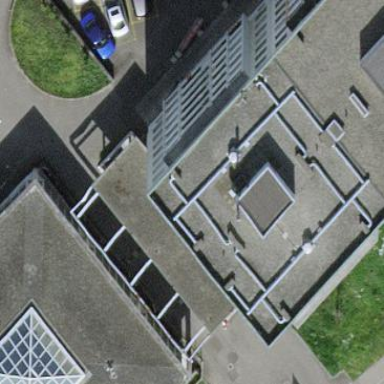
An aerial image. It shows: View of roof of building.